Question: I'm not an iOS dev but am trying to get up to speed with an AFNetworking1 app that our company has. I am looking at AFNetworking2 and wanted to test it out. I downladed the master and tried to run the sample app which makes a call to <URL>. However, when I open the .xcodeproj file and run in the simulator, I get a cancelled error and when I NSLog the error from the failure block:
'''
2013-12-06 10:47:28.239 AFNetworking iOS Example[14566:70b] this was a failure Error Domain=NSURLErrorDomain Code=-999 "cancelled" UserInfo=0x907ba60 {NSErrorFailingURLKey=https://alpha-api.app.net/stream/0/posts/stream/global, NSErrorFailingURLStringKey=https://alpha-api.app.net/stream/0/posts/stream/global, NSLocalizedDescription=cancelled}
'''
A screen shot is here and is called from the bottom of this snipped in the main UITableViewController
'''
- (void)reload:(__unused id)sender {
self.navigationItem.rightBarButtonItem.enabled = NO;
NSURLSessionTask *task = [Post globalTimelinePostsWithBlock:^(NSArray *posts, NSError *error) {
NSLog(@"within here");
if (!error) {
self.posts = posts;
[self.tableView reloadData];
}else{
NSLog(@"there was an error");
}
self.navigationItem.rightBarButtonItem.enabled = YES;
}];
[UIAlertView showAlertViewForTaskWithErrorOnCompletion:task delegate:nil];
'''

Any idea what I'm doing wrong?
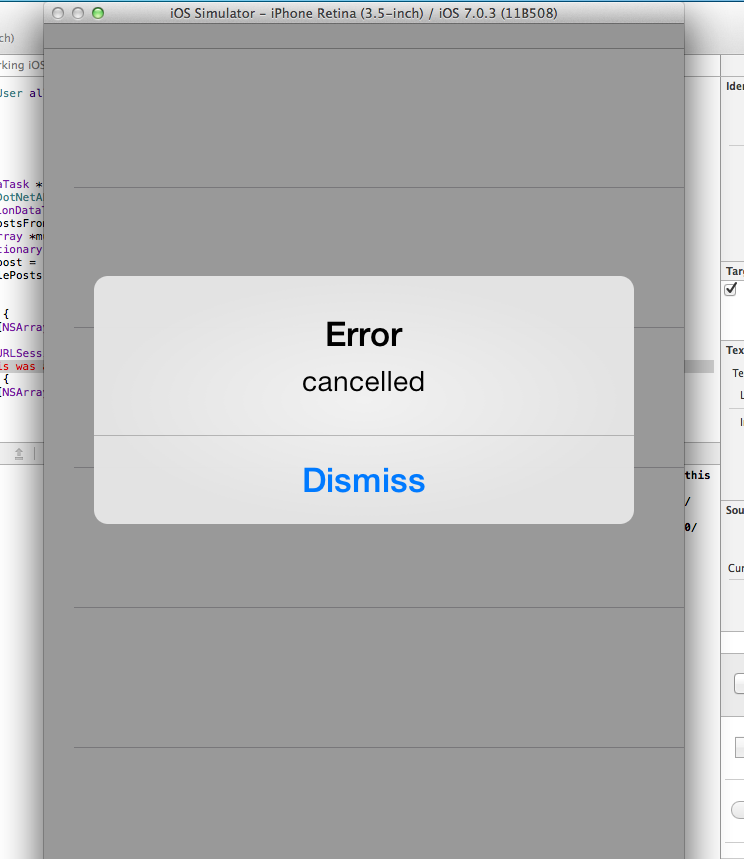
Answer: Had the same issue. Tried 2.0.3 and the issue was resolved.
Here's a link to a ZIP archive: <URL>